Question: Here's the snapshot of the code:

If the function at 'Line:3' returns false, the control rightly goes to 'Line:21' and returns . If returns , the control goes to 'Line:4' and then instead of going on to handle the response returned in function at 'Line:5', the control goes on to 'Line:21', where the is still . That is, condition to 'Line:6' is checked after the function has returned a value to the function:
'''
<form method="POST" onsubmit="return validateInput()" />
'''
Where as, logically, it should first test the condition at 'Line:7' then decide whether 'retVal' should be or let it be default and then value should be returned via 'Line:21'.
What is logically wrong with my code?
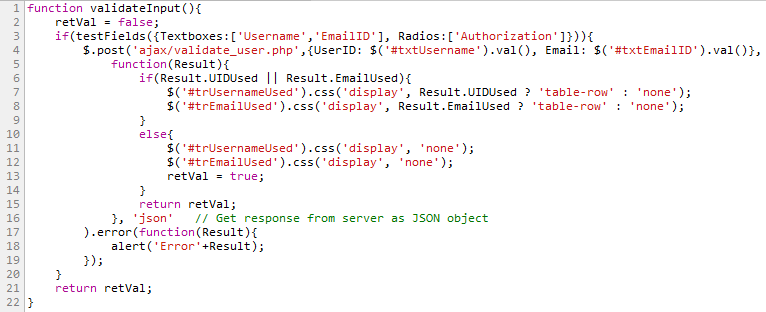
Answer: 1. You can make synchronous ajax request. var retVal ;
$.ajax({
url: youUrl,
async: false, // required to pause script until request is done
success: function( ret ) {
retVal = ret; // ret is invisible outside this callback
},
error : function( err ) {
// your error logic
}
});
//We'll in this line if request is completed and either success or error callback was called.
return retVal;
2. But if you don't want the script been stopped. You can prevent a default action in form, and send the form from callback such as: $( "form" ).submit( function( e, extra ) {
if( !extra )
$.post(
url: "script.php",
data: "yourdata",
success: function( ) {
$( "form" ).trigger( "submit", [true] );
},
error: function(){}
);
// extra parameter will be always undefined until we'll not pass it in an array which will be aplied to listener as next ones arguments - take a look at success callback
return !!extra // doubled negate operator ensures that extra will be returned as boolean because if you return undefined that means you didn't return anything
});
and in html form tag without onsubmit declaration :
'''
<form method="POST" />
'''